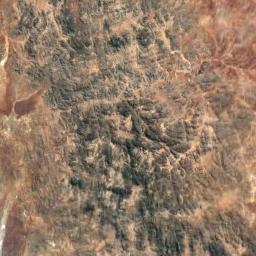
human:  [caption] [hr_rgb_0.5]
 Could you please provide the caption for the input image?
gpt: There are many stones on the mountain .

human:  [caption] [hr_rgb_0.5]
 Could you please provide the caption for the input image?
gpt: The mountain has a rugged surface and its rocks are dark gray .

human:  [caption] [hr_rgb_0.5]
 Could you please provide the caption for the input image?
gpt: Eighty percent of the area on this mountain is bare rock .

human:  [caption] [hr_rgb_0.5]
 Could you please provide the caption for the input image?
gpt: The mountain is full of yellow soil with some green plants .

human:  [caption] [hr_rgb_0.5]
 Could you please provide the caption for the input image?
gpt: There are some cracks on the brown mountain .